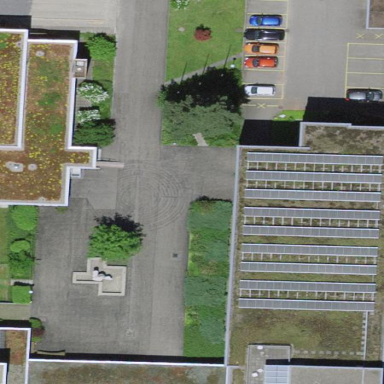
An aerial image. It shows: School building.